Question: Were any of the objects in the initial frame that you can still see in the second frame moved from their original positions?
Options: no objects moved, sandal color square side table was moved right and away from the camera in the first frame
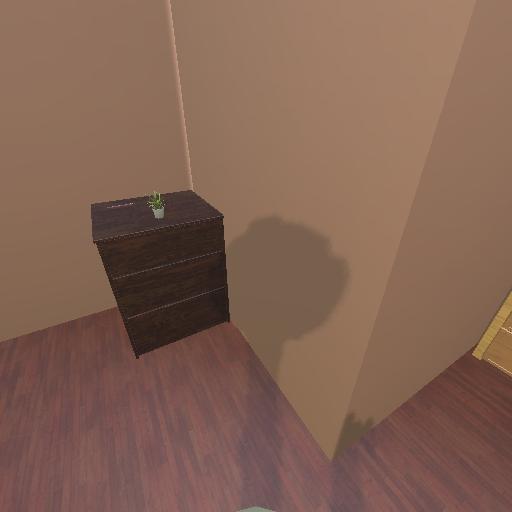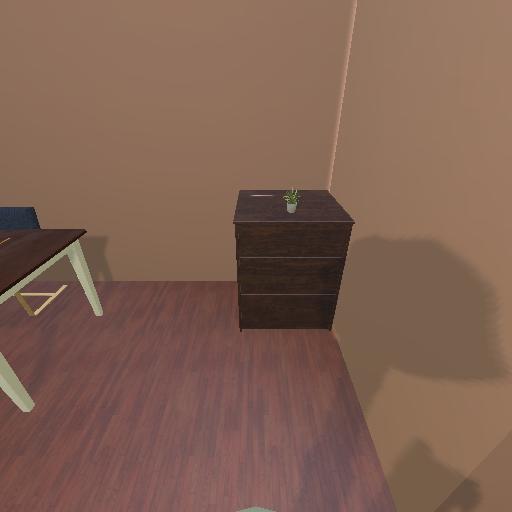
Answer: no objects moved